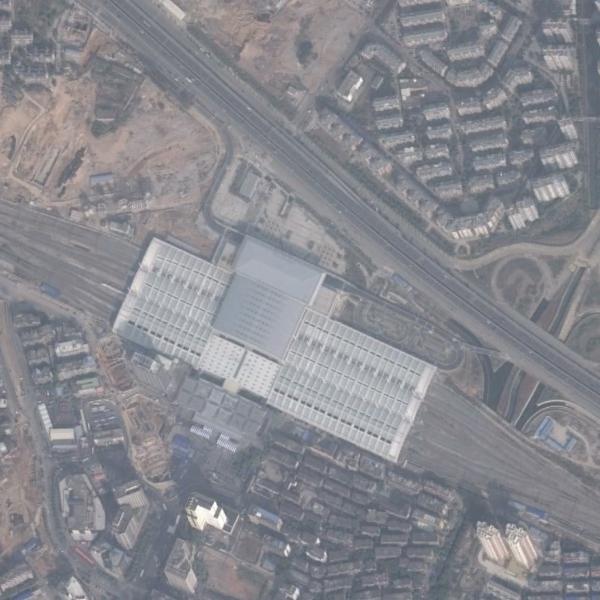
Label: RailwayStation